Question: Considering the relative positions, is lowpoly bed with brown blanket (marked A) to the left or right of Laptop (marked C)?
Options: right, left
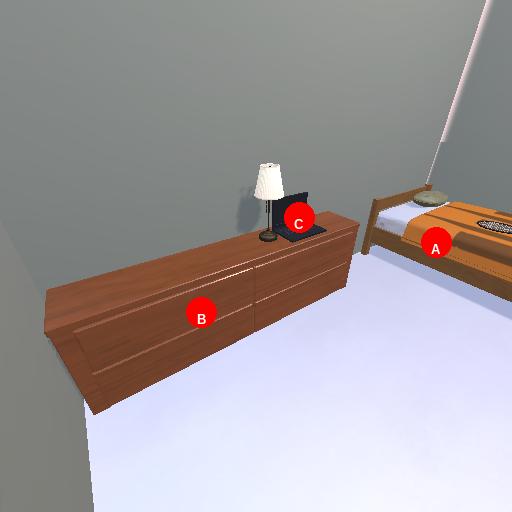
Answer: right